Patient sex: M
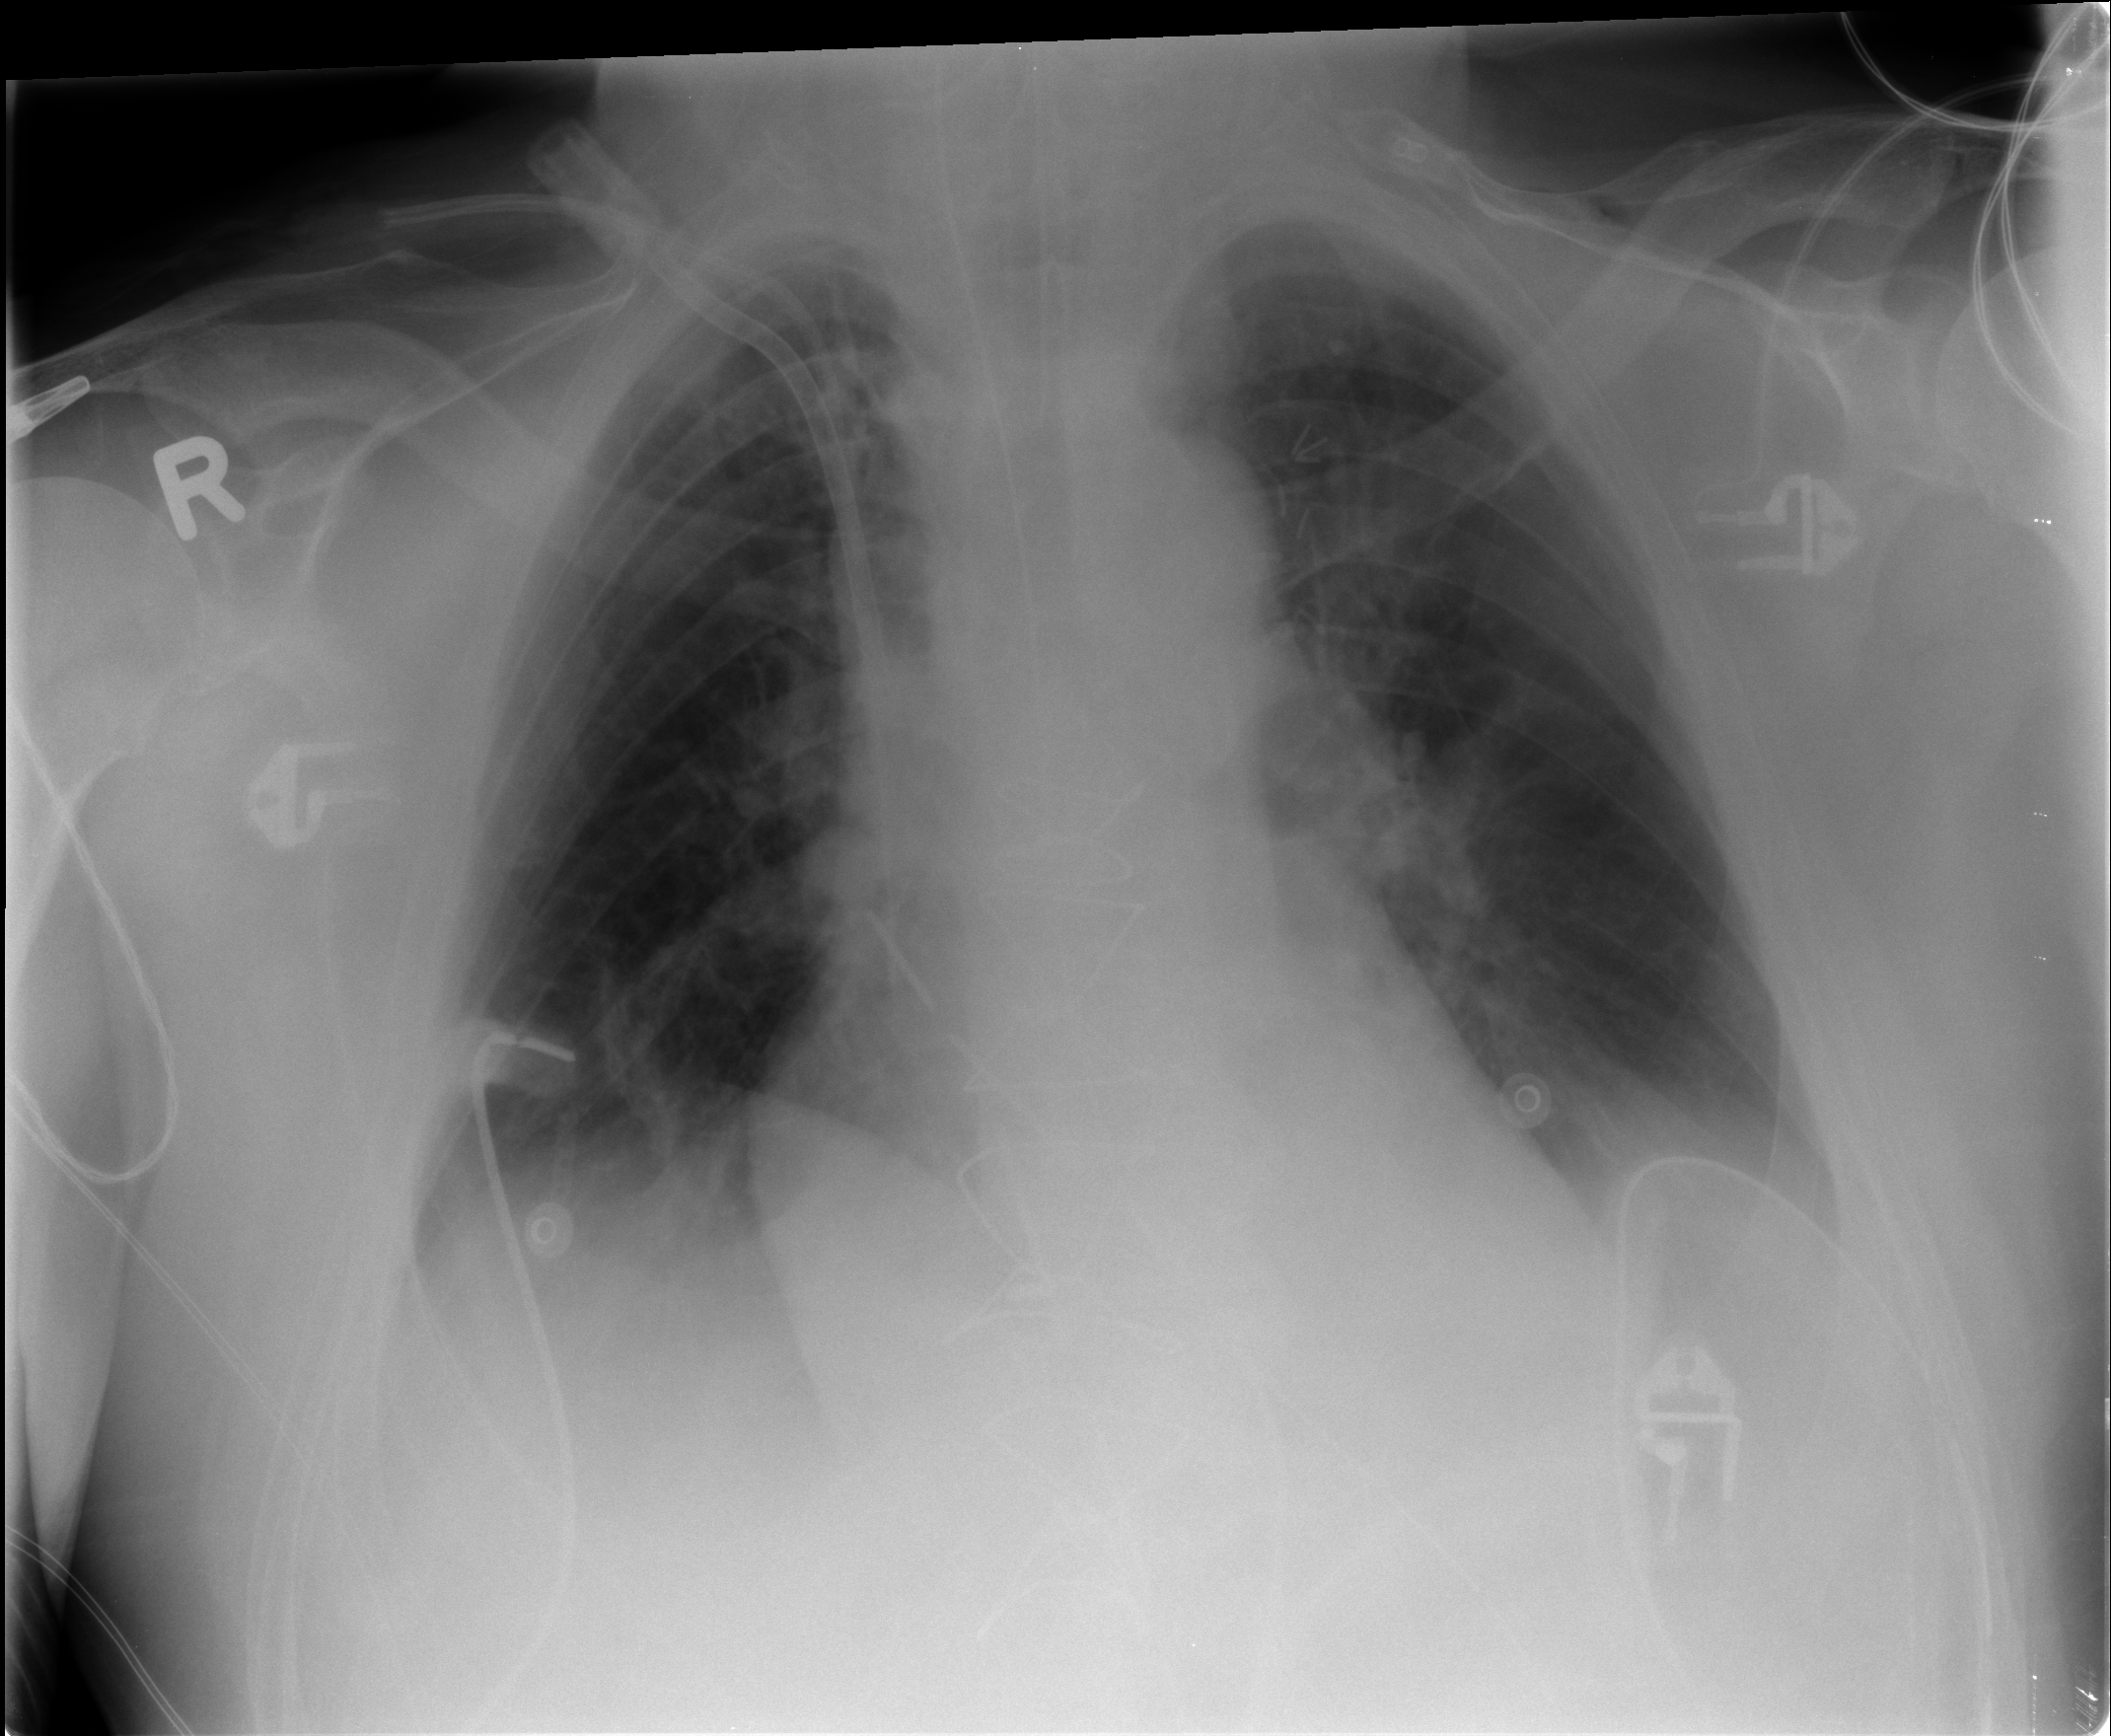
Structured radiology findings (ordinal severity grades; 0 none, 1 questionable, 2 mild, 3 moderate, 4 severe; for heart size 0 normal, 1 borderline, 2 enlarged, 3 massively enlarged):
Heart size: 2
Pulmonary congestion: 1
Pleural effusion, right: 1
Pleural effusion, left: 2
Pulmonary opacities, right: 0
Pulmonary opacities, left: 0
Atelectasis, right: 2
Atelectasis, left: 2